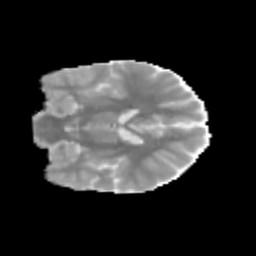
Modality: MD
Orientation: coronal
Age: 9
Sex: male
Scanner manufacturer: siemens
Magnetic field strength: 3 T
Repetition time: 3.8 s
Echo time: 0.07 s